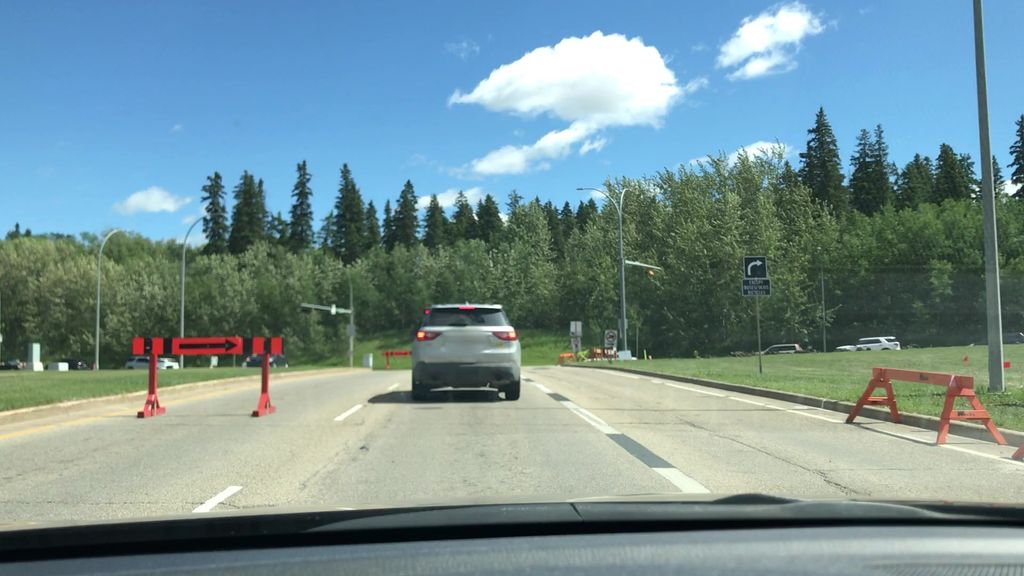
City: edmonton